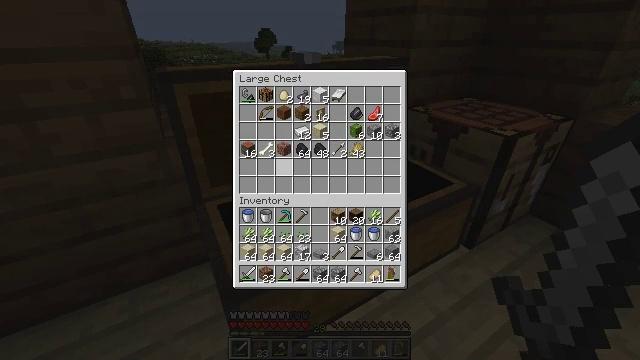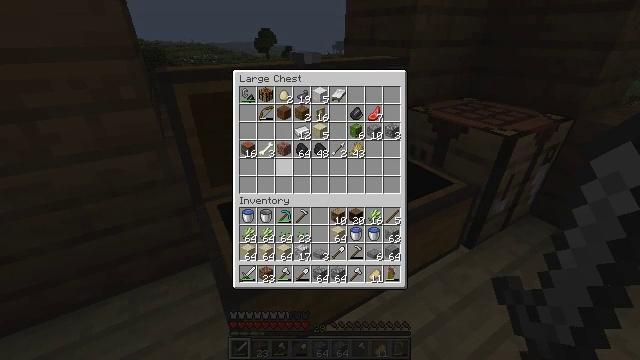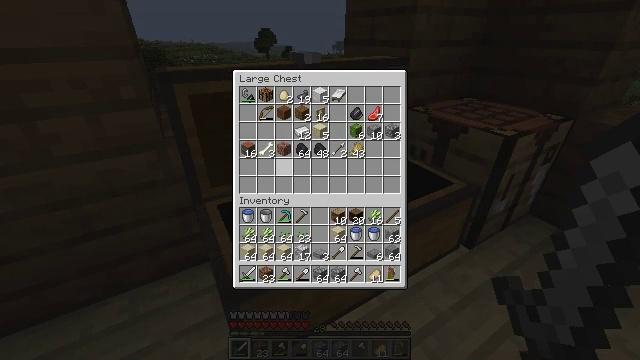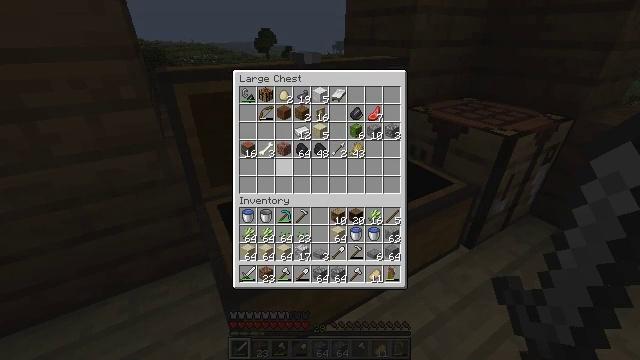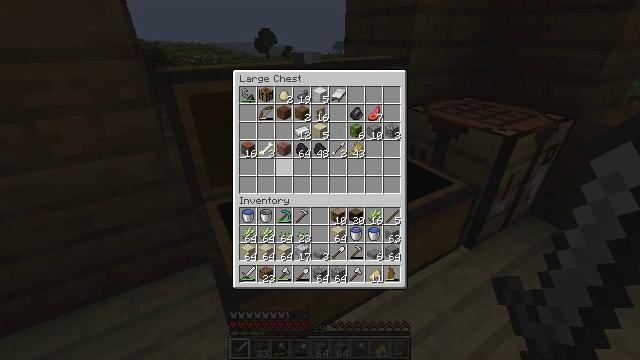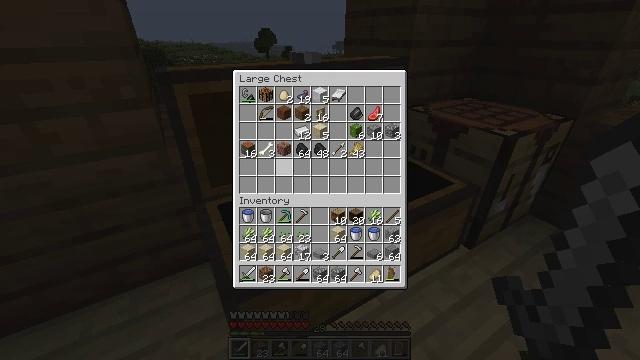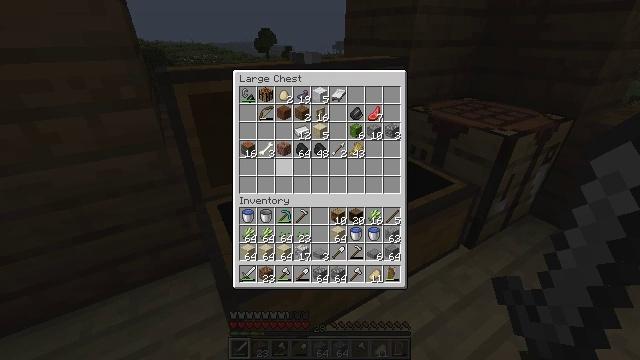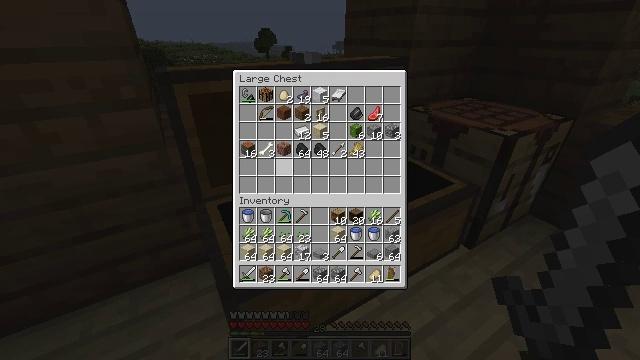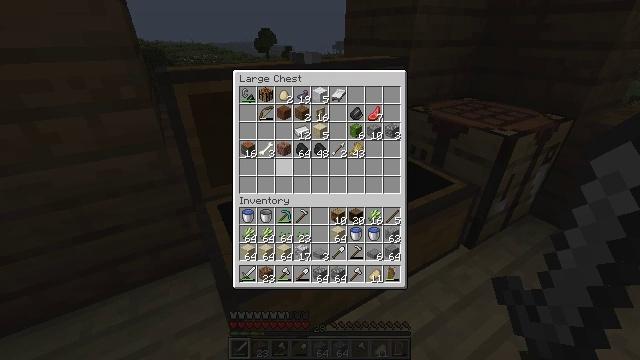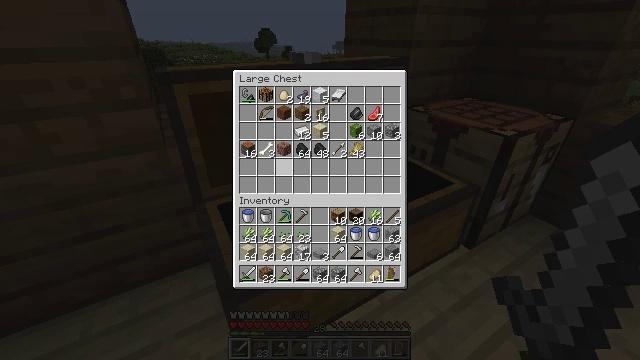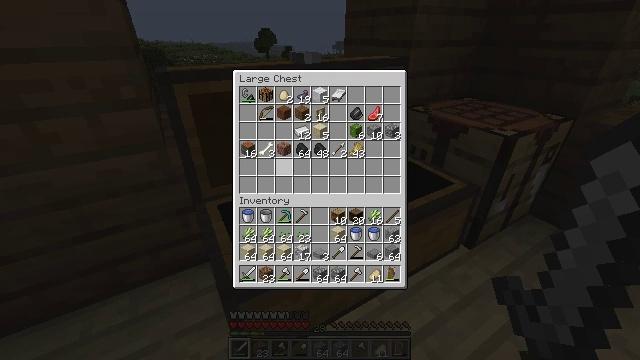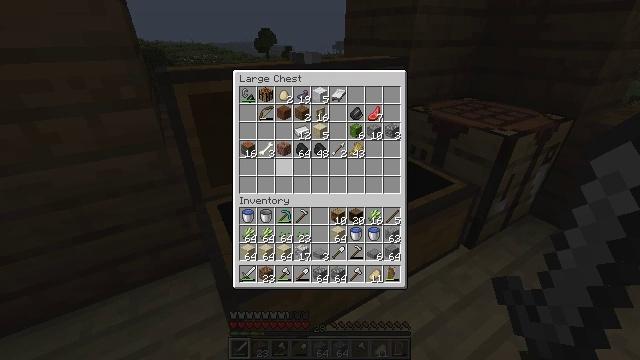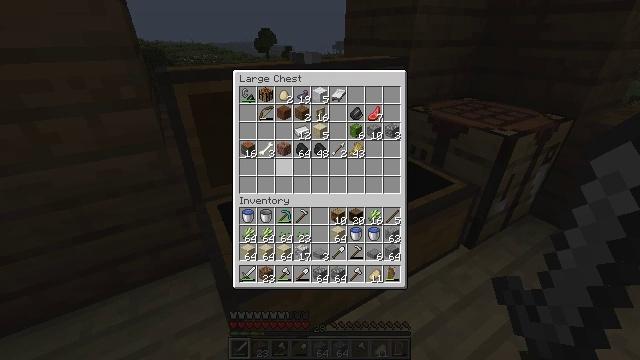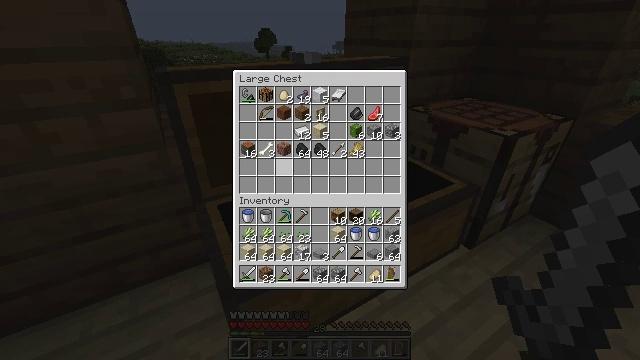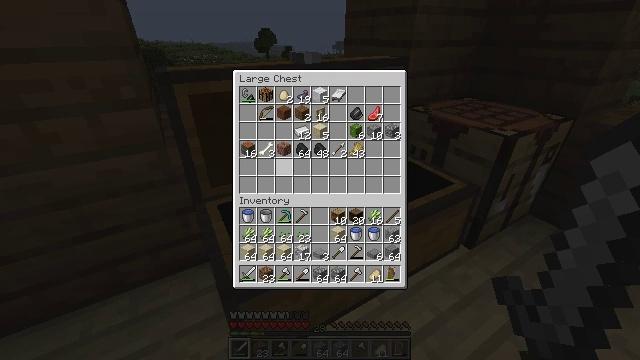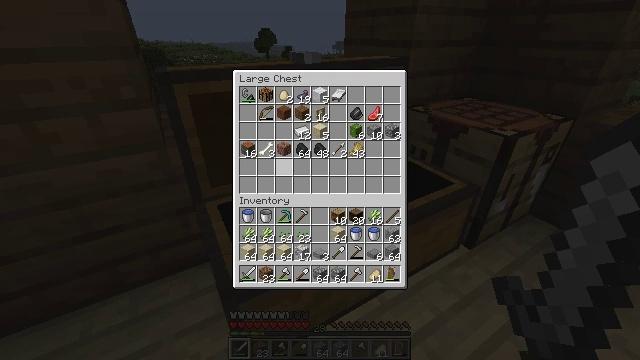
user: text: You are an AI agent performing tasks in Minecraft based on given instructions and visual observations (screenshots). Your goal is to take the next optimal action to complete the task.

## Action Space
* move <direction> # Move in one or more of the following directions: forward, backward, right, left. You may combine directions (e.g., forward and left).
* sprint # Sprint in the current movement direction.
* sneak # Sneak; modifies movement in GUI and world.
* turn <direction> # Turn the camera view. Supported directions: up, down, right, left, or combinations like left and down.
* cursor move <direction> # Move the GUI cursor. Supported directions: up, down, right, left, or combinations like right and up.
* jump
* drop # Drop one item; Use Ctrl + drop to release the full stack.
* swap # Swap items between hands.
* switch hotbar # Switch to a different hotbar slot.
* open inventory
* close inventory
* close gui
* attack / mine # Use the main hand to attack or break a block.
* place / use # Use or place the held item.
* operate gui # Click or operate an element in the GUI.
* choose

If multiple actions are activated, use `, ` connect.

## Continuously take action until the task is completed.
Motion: motion action
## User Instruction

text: Produce a birch trapdoor with the crafting table and birch planks.
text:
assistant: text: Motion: no_op
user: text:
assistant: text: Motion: no_op
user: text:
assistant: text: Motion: no_op
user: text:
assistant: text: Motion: no_op
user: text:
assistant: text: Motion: no_op
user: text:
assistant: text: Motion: no_op
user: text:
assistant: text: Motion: no_op
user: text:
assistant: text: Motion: no_op
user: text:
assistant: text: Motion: no_op
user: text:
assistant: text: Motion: no_op
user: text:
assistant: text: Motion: no_op
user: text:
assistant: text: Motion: no_op
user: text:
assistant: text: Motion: no_op
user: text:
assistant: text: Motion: no_op
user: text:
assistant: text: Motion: no_op
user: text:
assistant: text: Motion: no_op
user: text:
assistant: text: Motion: no_op
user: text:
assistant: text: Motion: no_op
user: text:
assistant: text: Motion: no_op
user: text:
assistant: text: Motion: no_op
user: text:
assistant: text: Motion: no_op
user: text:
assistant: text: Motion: no_op
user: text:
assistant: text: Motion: no_op
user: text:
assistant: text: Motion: no_op
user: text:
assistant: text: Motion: no_op
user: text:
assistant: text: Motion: no_op
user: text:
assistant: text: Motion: no_op
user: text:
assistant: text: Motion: no_op
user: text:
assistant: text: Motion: no_op
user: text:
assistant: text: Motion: no_op